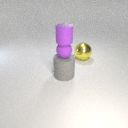
small purple rubber cylinder above large gray rubber cylinder